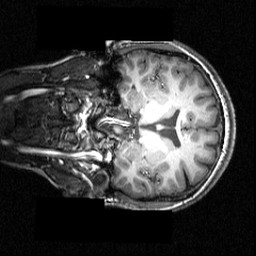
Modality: T1w
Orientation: coronal
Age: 18
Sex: female
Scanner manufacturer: siemens
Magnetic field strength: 3.951 T
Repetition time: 1.5 s
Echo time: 0.00335 s